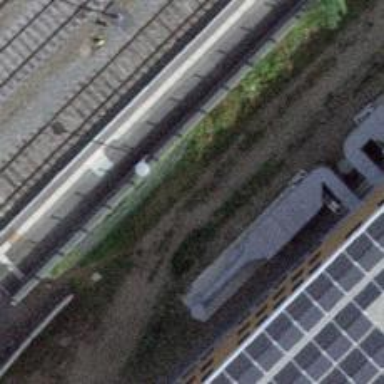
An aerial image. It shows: Yard with single track.